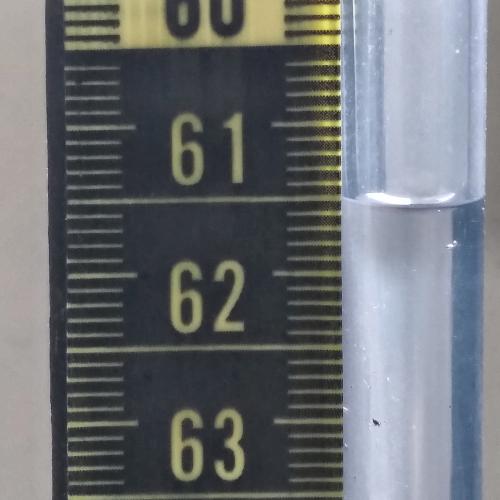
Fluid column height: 61.5 cm